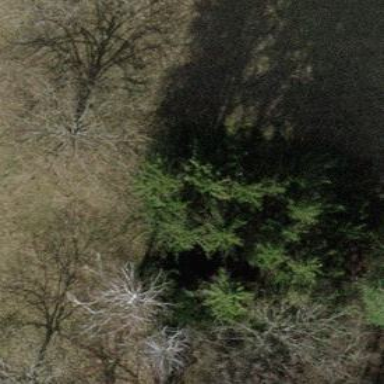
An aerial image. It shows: Mixed leaf woodland.